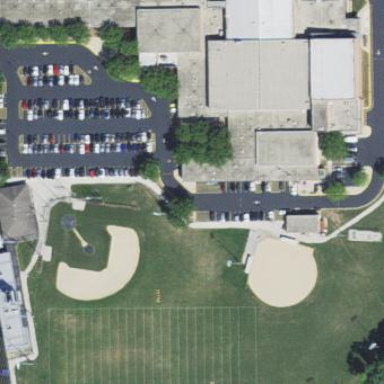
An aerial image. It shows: School building.